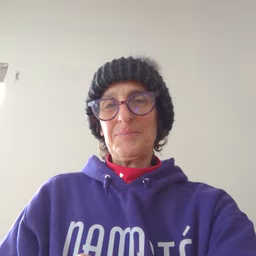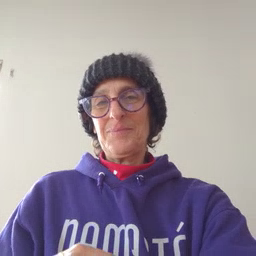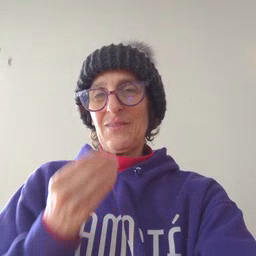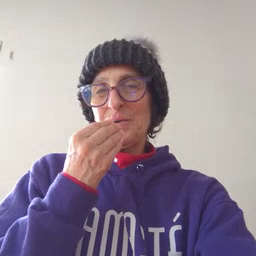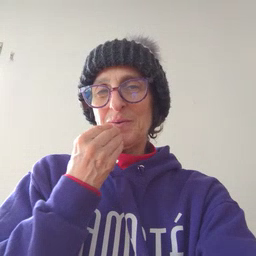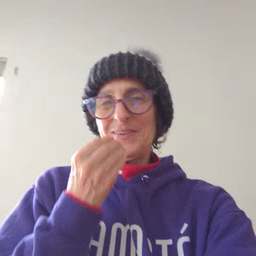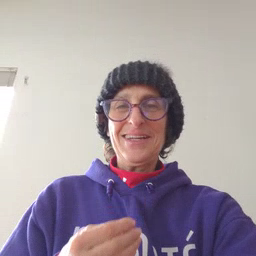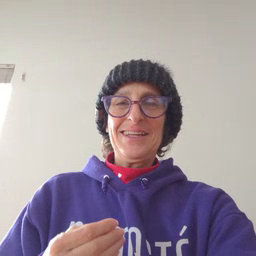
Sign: food